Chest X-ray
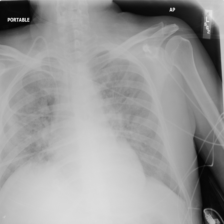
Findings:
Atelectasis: negative
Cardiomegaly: negative
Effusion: negative
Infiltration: positive
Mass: negative
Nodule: negative
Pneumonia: negative
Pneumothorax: negative
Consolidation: positive
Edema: negative
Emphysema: negative
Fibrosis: negative
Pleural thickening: negative
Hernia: negative